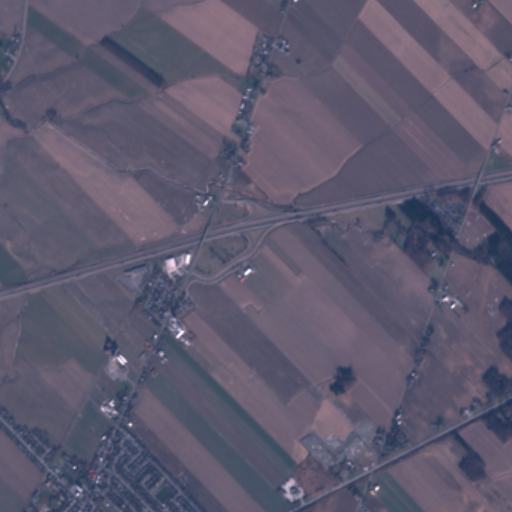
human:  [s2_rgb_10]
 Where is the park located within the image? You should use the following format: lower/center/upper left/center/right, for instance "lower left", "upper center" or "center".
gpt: The park is located in the lower left of the image.
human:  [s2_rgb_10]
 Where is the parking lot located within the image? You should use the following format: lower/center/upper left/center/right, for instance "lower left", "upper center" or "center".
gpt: The parking lot is located in the lower left of the image.
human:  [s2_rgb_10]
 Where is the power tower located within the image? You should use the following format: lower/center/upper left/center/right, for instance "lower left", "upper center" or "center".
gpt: The power tower is located in the upper left of the image.
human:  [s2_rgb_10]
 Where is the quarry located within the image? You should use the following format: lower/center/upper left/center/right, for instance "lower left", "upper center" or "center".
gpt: The quarry is located in the lower right of the image.
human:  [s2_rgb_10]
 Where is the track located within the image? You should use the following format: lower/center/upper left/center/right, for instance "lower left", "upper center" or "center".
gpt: There is no track in the image.